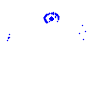
Particle: pion